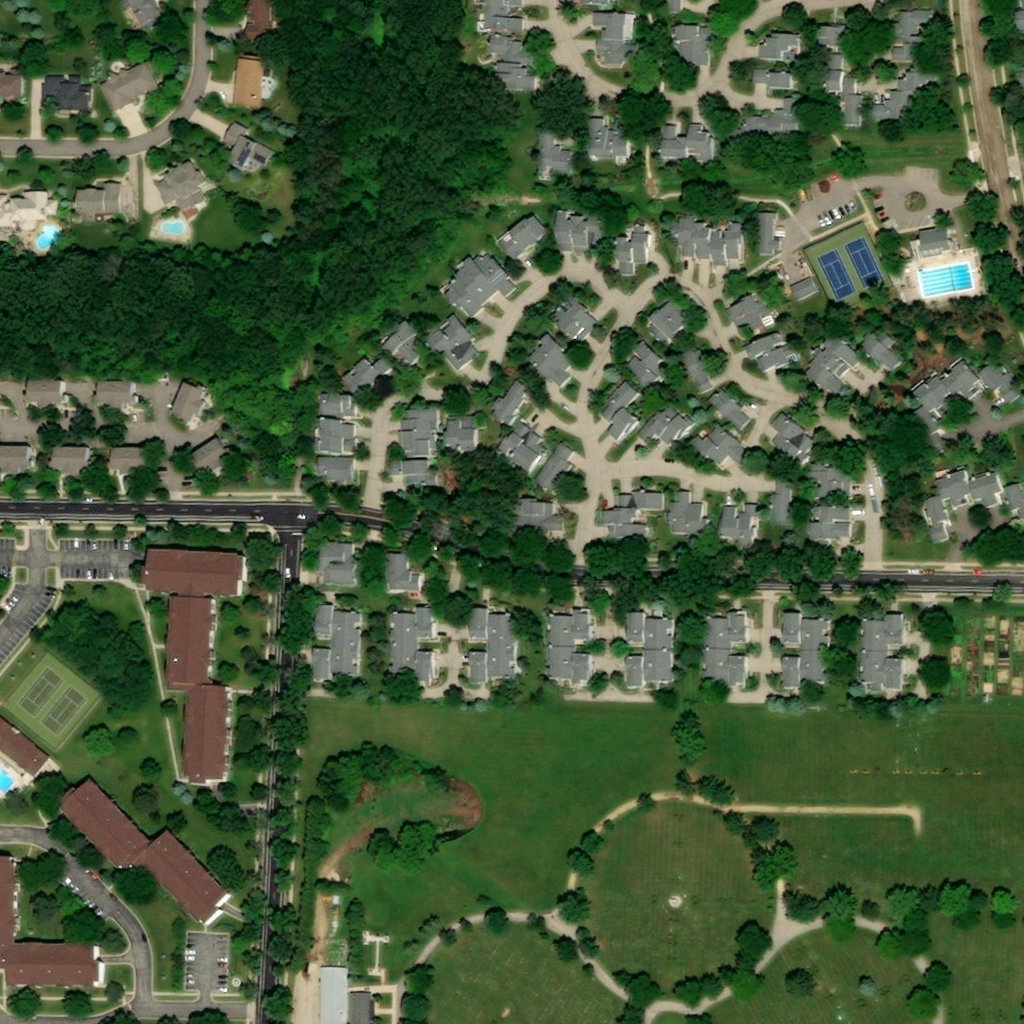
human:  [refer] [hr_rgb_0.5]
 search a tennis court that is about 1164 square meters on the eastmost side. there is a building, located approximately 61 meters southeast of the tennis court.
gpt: <box>[[78, 21, 87, 30, 0]]</box>